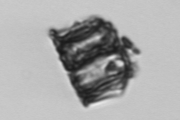
Label: Paralia_sulcata